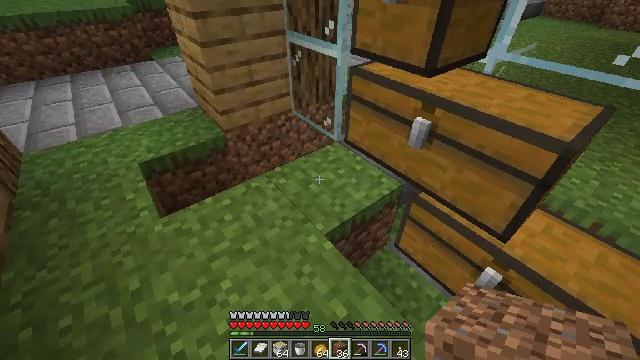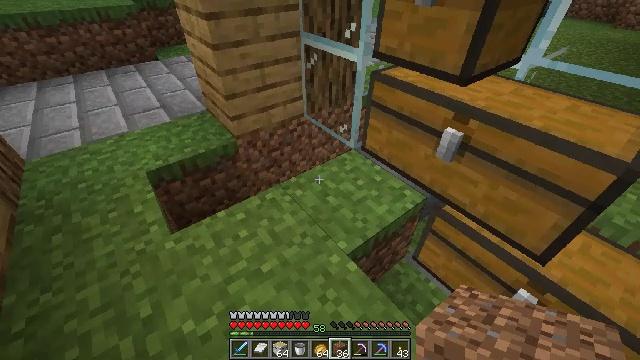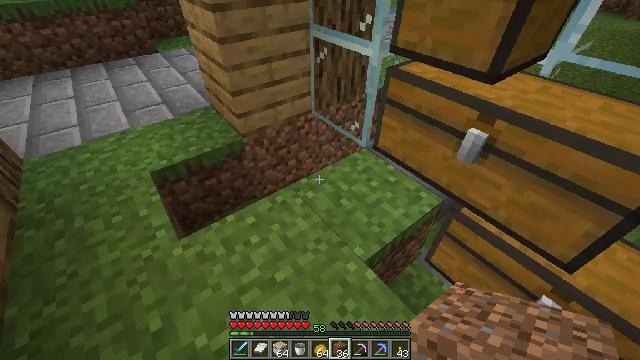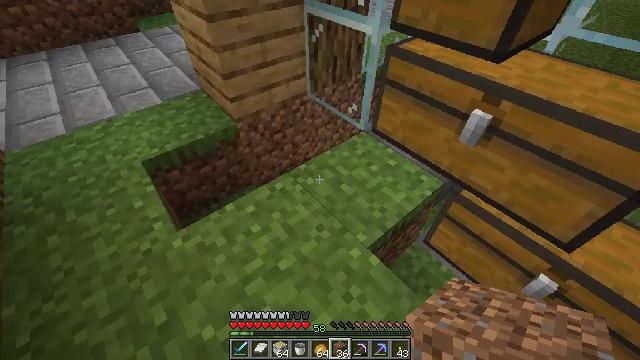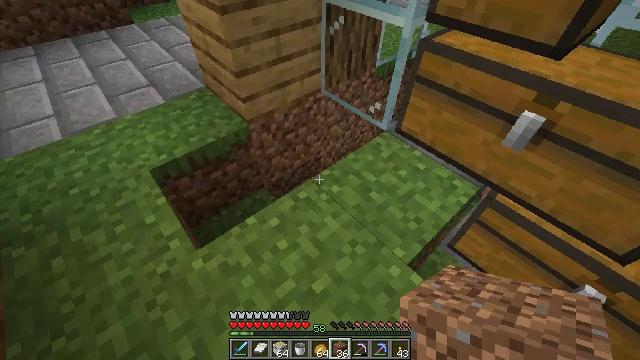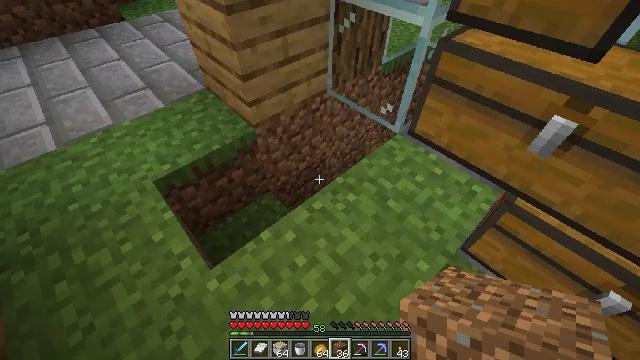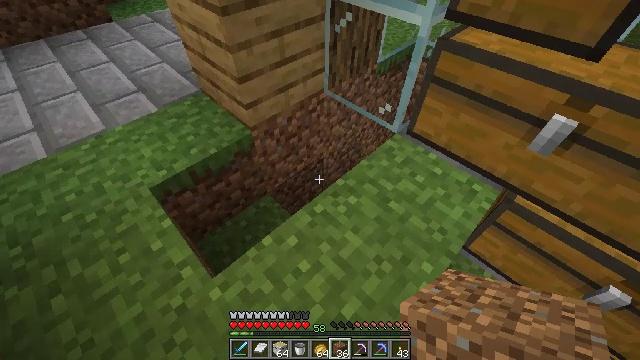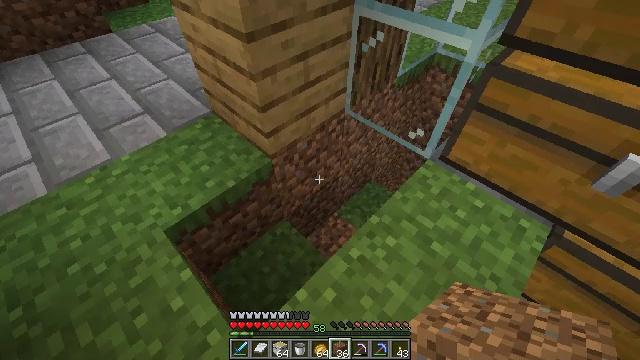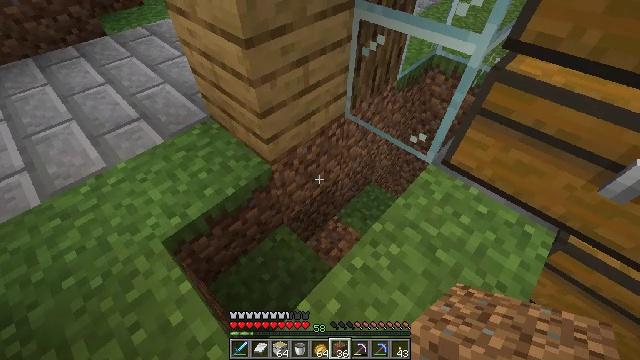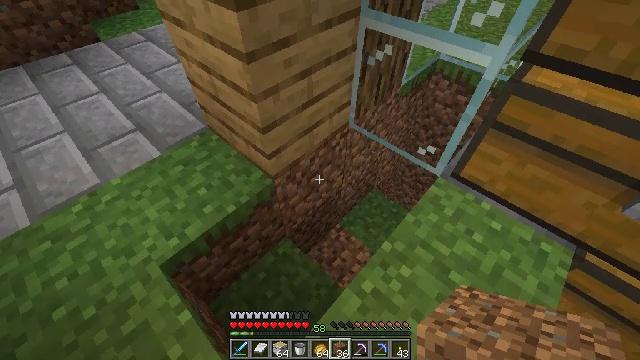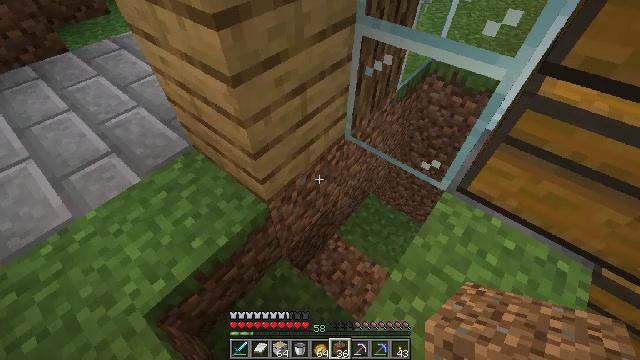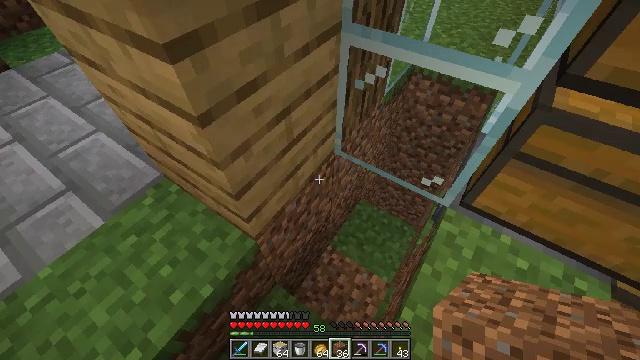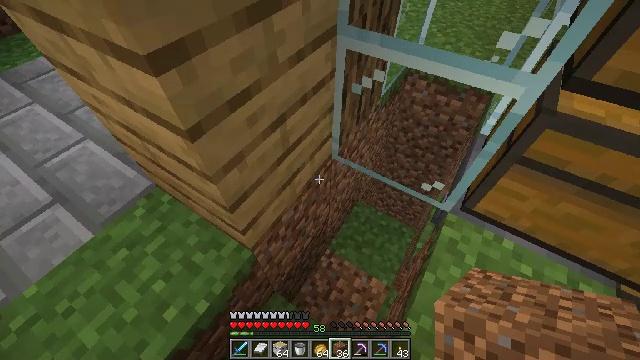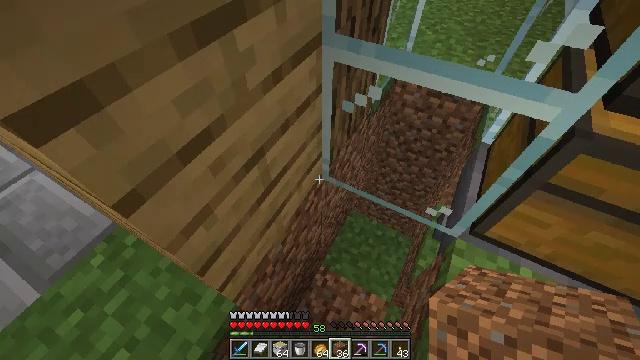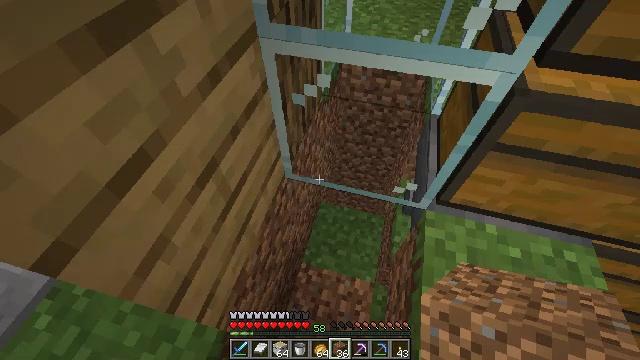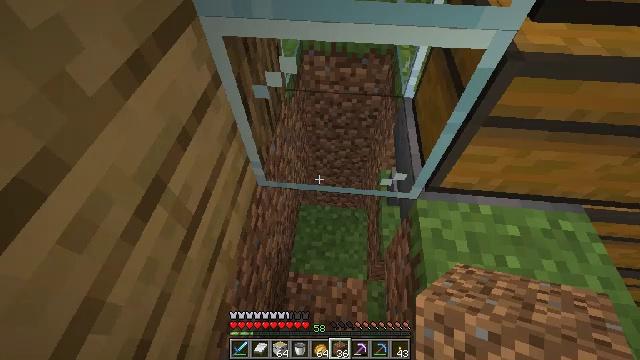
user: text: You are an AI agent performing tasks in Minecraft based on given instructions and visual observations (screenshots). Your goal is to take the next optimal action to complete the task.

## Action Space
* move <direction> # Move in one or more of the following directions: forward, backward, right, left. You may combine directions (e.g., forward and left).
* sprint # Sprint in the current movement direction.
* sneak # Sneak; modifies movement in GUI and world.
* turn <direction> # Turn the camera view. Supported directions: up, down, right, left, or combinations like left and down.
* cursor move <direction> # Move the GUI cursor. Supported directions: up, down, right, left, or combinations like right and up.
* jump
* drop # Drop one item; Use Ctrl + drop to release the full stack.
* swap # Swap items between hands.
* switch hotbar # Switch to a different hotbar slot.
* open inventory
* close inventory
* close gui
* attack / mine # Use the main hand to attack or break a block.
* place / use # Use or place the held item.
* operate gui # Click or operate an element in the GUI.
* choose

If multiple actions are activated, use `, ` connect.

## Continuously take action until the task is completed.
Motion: motion action
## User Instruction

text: Drop a birch log.
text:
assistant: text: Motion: move forward and move left
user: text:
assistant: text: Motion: move forward and move left, turn down
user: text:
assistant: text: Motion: move forward and move left, turn right and down
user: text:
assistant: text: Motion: move forward and move left, turn right and down
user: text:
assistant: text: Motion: move forward and move left, turn right and down
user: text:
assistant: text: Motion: move forward and move left, turn right
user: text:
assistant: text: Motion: move forward
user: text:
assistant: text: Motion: move forward
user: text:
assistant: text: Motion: move forward
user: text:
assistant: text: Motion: move forward, turn right
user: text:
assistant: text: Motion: move forward, turn right and down
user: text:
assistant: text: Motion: move forward, turn right
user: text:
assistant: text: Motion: move forward, turn right
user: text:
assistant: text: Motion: move forward, turn right and down
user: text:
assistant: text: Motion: move forward, turn right
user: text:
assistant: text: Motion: move forward, turn right
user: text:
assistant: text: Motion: move forward, turn right
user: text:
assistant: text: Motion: turn right
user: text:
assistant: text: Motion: turn right
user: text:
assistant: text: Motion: turn right
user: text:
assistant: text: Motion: no_op
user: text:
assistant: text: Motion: turn left and up
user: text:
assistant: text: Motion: turn left and up
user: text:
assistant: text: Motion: turn left and up
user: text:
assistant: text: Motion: turn up
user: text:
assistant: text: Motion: move forward
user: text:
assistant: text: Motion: move forward
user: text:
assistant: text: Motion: no_op
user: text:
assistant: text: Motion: turn left
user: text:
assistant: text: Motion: no_op